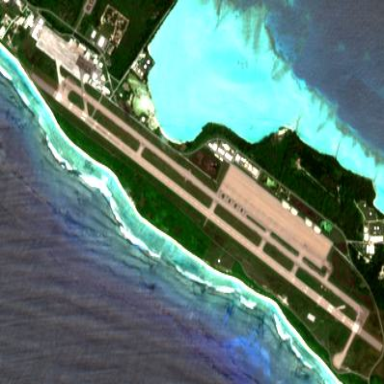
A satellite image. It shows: Military airfield located within larger aerodrome area.